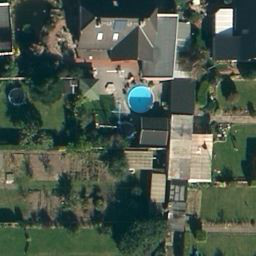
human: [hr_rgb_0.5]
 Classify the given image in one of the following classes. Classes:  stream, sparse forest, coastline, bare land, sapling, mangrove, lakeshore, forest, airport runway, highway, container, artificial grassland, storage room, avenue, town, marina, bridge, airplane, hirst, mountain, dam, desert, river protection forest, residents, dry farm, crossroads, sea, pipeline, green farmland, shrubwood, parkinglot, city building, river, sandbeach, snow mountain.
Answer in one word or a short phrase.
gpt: residents